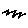
Label: zigzag